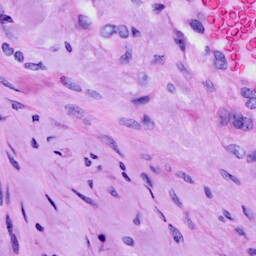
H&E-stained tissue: Cervix